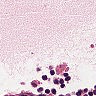
Metastatic tissue present: no